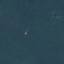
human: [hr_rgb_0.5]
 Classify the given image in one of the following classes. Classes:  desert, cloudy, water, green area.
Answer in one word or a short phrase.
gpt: green area